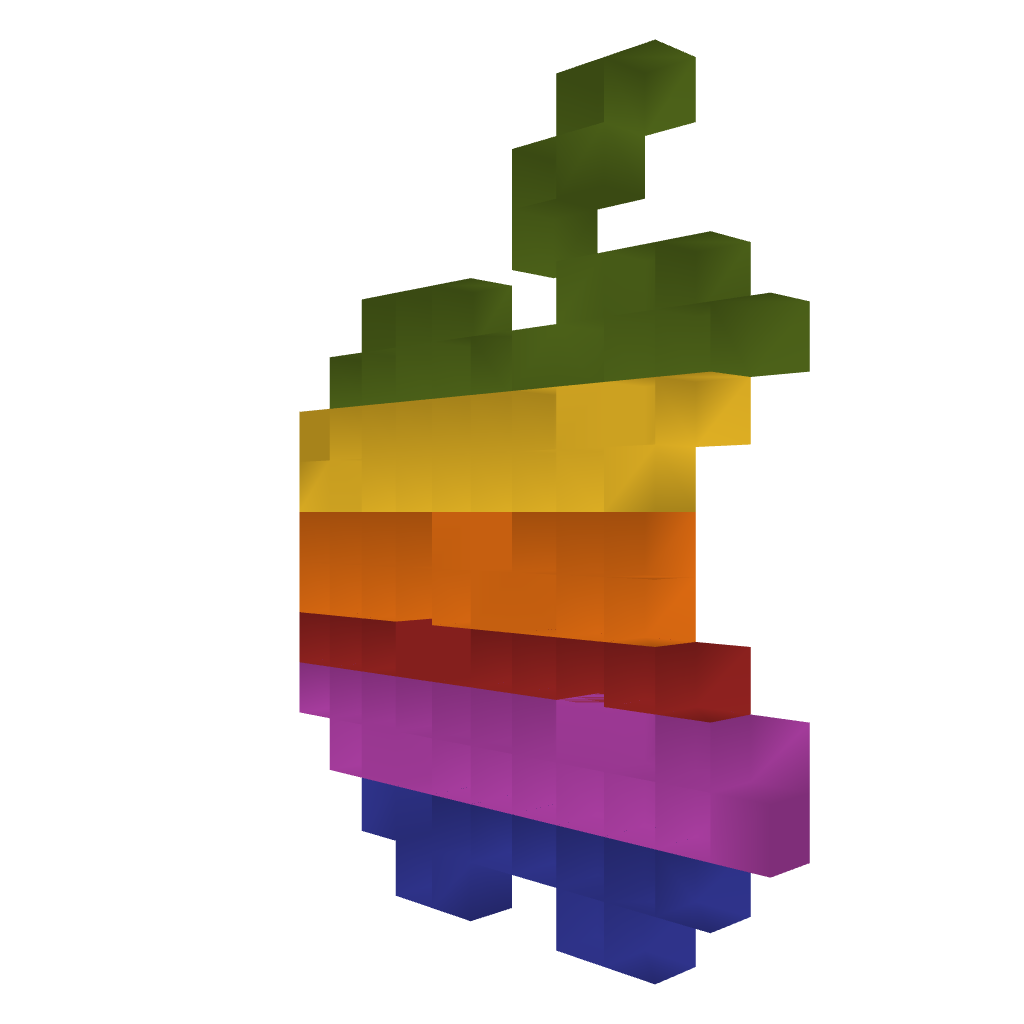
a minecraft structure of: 90's apple symbol